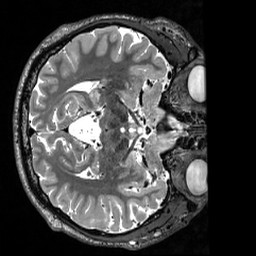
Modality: T2w
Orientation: axial
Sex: male
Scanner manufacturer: siemens
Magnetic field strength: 3 T
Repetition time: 3.2 s
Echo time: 0.564 s